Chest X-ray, AP view. Patient: 19 years old, sex M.
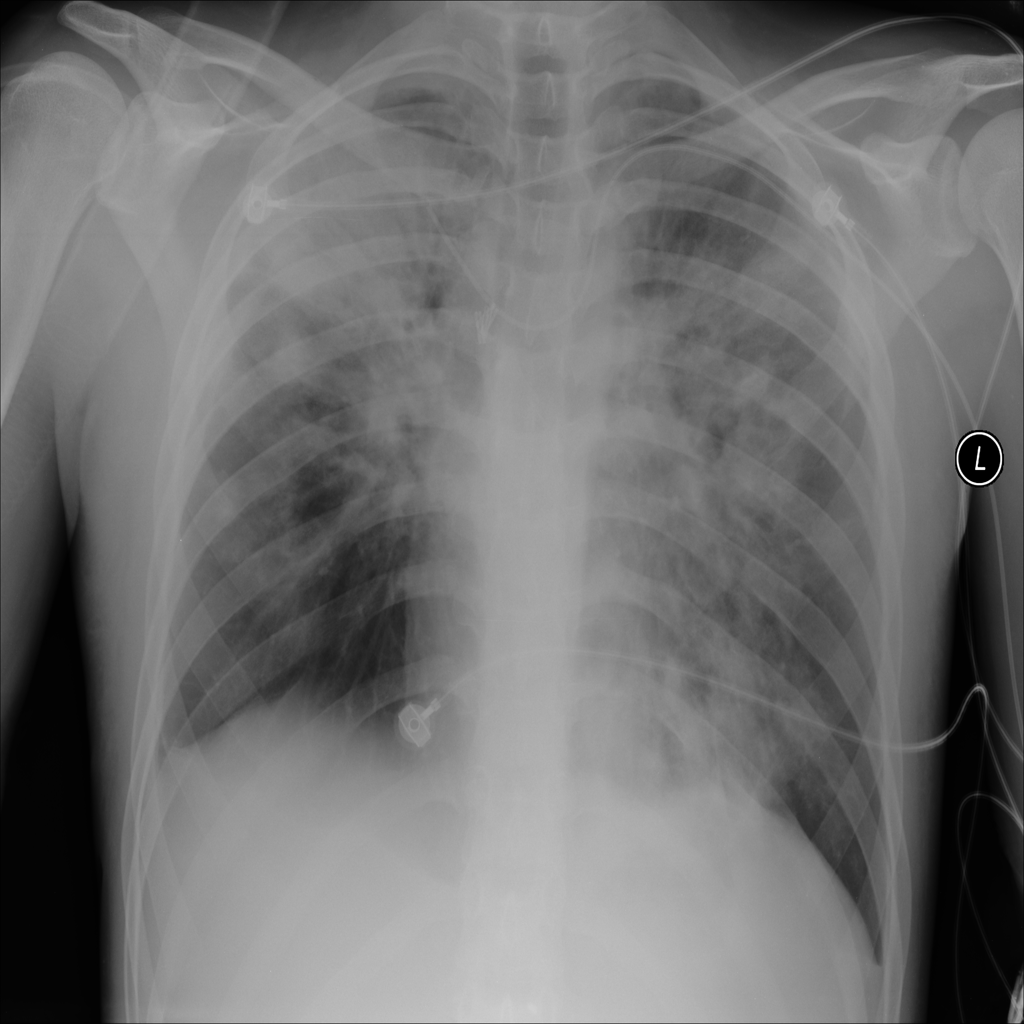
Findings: Infiltration